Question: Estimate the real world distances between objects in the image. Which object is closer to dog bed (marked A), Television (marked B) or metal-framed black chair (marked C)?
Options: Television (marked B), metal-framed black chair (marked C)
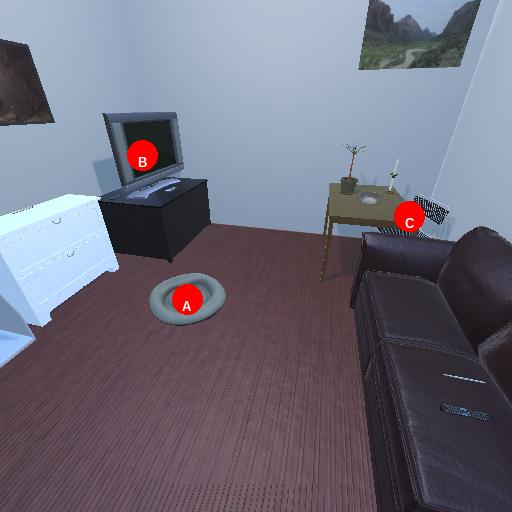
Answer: Television (marked B)